Question: For <URL>, I want to generate a Mac package with Monodevelop/MonoMac, as described here:
<URL>
The screenshot on the page above shows 'Projects > Create Mac installer'
I don't have this item menu.

I comply with all requirements of the page above:
- - 'Application Tools'- - -
Am I missing something?
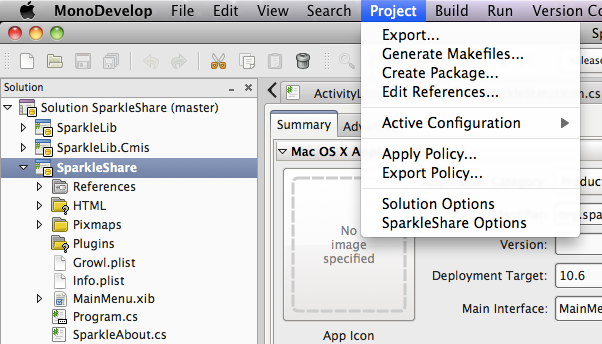
Answer: The documentation on the site is out of date. In recent versions of MonoDevelop, these options are in your project settings under the item "Mac OS X Packaging". The app will now be packaged along with the build process, instead of having to do the extra step each time.
The default MonoMac project templates have an "App Store" build configuration that (by default) bundles the mono framework, signs the .app, and builds a .pkg that can be distributed to the app store.